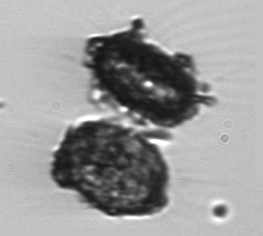
Label: Thalassiosira_TAG_external_detritus